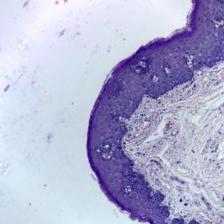
Diagnosis: Normal